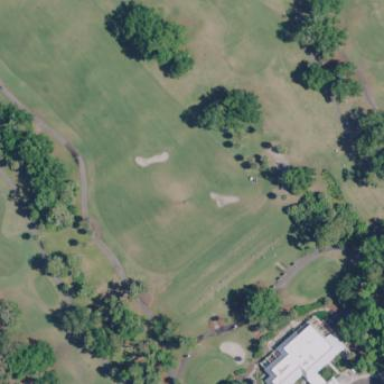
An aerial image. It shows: Grassy area designated for driving range golf.